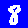
Digit: 8